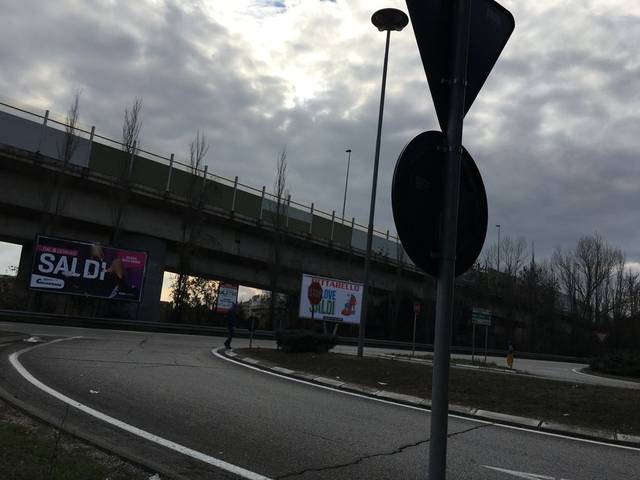
Region: Italy
Coordinates: 43.099, 12.37